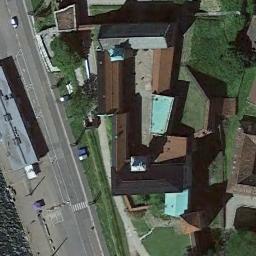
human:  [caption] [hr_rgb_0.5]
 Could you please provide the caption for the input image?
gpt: The brown palace has a courtyard and two towers .

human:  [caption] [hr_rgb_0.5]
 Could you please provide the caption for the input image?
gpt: Some trees are beside the palace .

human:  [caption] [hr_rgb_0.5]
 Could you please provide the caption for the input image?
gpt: The palace is on the grass next to the road .

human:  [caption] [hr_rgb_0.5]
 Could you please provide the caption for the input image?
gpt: At the back of the palace is a lawn, And in front is a brown vacant lot .

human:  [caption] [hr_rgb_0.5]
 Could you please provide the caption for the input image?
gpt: There are some green lawns beside the palace with brown buildings .